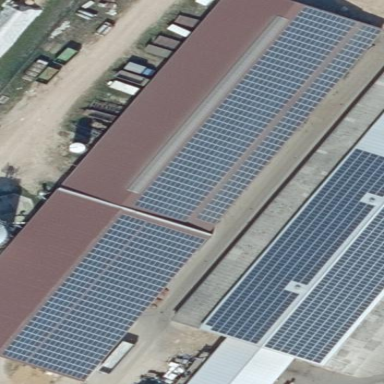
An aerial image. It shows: Building equipped with small solar photovoltaic panel for electricity generation.